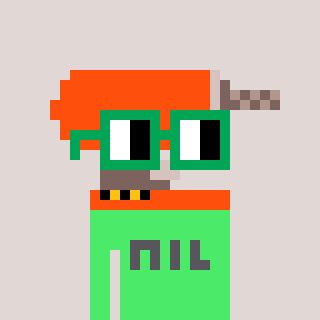
a pixel art character with square green glasses, a drill-shaped head and a teal-colored body on a warm background